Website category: jobs
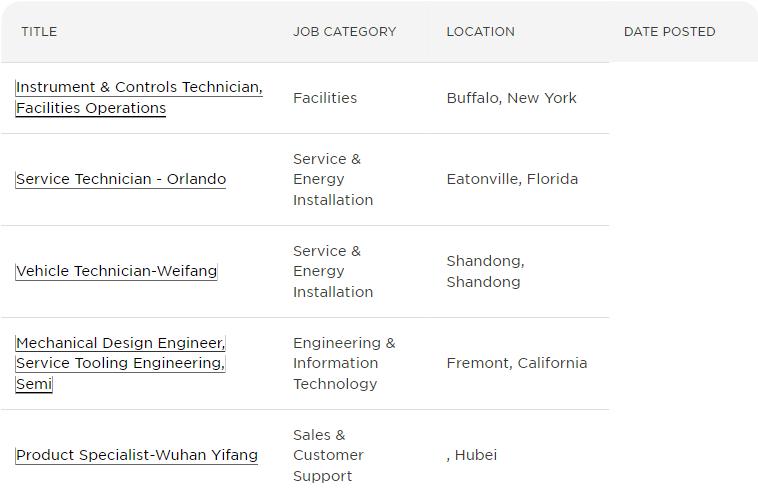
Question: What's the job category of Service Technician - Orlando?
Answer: Service & Energy Installation

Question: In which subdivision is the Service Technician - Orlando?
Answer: Service & Energy Installation

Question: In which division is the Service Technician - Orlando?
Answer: Service & Energy Installation

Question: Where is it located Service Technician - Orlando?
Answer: Service & Energy Installation

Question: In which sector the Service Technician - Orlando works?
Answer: Service & Energy Installation

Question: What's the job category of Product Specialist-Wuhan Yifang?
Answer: Sales & Customer Support

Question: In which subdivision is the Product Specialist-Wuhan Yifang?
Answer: Sales & Customer Support

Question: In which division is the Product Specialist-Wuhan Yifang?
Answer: Sales & Customer Support

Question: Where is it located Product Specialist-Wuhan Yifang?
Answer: Sales & Customer Support

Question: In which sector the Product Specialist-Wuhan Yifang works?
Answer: Sales & Customer Support

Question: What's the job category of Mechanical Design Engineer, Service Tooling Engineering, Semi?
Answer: Engineering & Information Technology

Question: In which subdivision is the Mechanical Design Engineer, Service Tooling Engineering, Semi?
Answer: Engineering & Information Technology

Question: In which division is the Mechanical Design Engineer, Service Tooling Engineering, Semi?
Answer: Engineering & Information Technology

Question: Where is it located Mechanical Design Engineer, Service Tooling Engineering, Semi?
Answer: Engineering & Information Technology

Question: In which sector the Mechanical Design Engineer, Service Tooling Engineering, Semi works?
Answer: Engineering & Information Technology

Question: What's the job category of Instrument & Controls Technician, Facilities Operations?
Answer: Facilities

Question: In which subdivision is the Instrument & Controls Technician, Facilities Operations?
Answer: Facilities

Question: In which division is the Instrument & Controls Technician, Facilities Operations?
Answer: Facilities

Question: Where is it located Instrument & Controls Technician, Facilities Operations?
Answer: Facilities

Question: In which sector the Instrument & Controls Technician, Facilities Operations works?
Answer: Facilities

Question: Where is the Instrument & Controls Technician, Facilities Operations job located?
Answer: Buffalo, New York

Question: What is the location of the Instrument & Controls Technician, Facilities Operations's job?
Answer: Buffalo, New York

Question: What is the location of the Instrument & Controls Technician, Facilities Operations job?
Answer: Buffalo, New York

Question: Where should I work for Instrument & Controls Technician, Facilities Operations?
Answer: Buffalo, New York

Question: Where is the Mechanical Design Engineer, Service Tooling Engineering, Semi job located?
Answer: Fremont, California

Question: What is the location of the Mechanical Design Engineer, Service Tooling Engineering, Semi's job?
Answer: Fremont, California

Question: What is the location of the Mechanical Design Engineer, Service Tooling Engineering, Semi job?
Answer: Fremont, California

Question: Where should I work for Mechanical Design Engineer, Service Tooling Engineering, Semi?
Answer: Fremont, California

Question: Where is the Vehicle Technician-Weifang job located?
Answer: Shandong, Shandong

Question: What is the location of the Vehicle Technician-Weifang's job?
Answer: Shandong, Shandong

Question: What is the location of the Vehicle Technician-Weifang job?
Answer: Shandong, Shandong

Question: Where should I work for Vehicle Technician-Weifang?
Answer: Shandong, Shandong

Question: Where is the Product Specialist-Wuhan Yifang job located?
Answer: , Hubei

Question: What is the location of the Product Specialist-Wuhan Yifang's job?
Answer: , Hubei

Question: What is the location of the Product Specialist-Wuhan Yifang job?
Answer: , Hubei

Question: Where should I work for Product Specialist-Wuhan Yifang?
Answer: , Hubei

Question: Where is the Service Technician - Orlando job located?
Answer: Eatonville, Florida

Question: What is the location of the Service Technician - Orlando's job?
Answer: Eatonville, Florida

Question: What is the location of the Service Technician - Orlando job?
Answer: Eatonville, Florida

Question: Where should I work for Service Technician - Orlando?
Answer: Eatonville, Florida

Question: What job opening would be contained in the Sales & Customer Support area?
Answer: Product Specialist-Wuhan Yifang

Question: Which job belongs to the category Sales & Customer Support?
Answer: Product Specialist-Wuhan Yifang

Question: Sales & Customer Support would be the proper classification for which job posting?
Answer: Product Specialist-Wuhan Yifang

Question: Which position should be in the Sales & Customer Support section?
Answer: Product Specialist-Wuhan Yifang

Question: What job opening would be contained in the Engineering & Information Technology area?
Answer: Mechanical Design Engineer, Service Tooling Engineering, Semi

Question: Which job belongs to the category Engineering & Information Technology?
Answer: Mechanical Design Engineer, Service Tooling Engineering, Semi

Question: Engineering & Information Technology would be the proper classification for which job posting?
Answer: Mechanical Design Engineer, Service Tooling Engineering, Semi

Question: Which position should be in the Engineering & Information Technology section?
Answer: Mechanical Design Engineer, Service Tooling Engineering, Semi

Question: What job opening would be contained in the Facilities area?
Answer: Instrument & Controls Technician, Facilities Operations

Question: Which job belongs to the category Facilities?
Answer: Instrument & Controls Technician, Facilities Operations

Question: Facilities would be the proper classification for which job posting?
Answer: Instrument & Controls Technician, Facilities Operations

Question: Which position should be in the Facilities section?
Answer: Instrument & Controls Technician, Facilities Operations

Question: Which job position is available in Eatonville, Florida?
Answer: Service Technician - Orlando

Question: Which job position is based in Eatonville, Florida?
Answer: Service Technician - Orlando

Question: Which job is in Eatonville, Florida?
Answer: Service Technician - Orlando

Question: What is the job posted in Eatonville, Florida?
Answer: Service Technician - Orlando

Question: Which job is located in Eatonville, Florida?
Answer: Service Technician - Orlando

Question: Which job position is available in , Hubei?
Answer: Product Specialist-Wuhan Yifang

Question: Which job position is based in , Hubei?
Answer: Product Specialist-Wuhan Yifang

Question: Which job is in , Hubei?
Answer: Product Specialist-Wuhan Yifang

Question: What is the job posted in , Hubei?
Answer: Product Specialist-Wuhan Yifang

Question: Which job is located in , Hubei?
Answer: Product Specialist-Wuhan Yifang

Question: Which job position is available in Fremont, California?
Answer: Mechanical Design Engineer, Service Tooling Engineering, Semi

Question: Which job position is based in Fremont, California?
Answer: Mechanical Design Engineer, Service Tooling Engineering, Semi